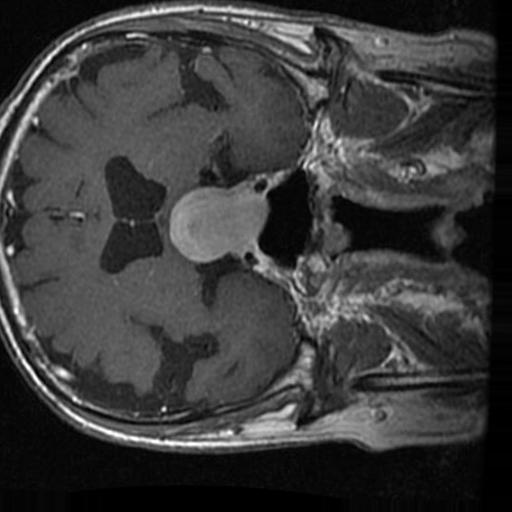
Label: brain_tumor